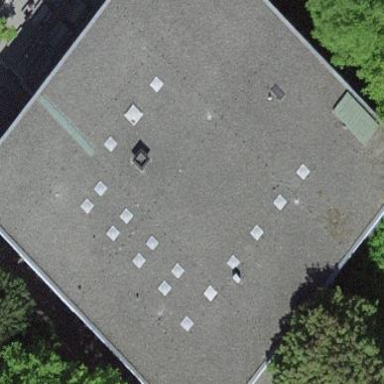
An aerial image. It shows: College building with flat grey gravel roof.